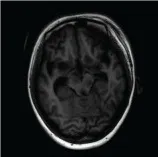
Magnetic resonance imaging (MRI) of the brain performed and spinal cord (T2) on day 15 post-hospitalization. (A-D) The frontal lobes, temporal lobes, ventriculus lateralis, brainstem, cisterna, and cerebellum were displayed as multiple patches, with high signal on T2WI, low signal on T1WI, apparently high signal on T2-Flair, and T1 enhanced.
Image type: radiology (mri)